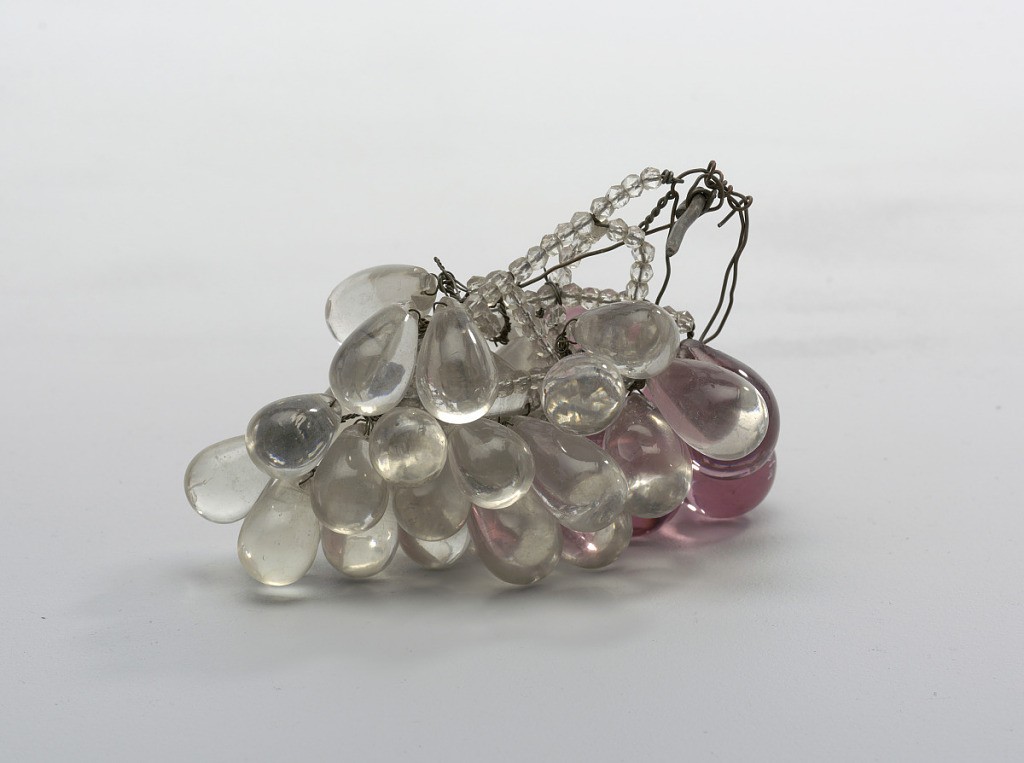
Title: Bunch of grapes
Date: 19th century
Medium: Glass
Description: A pair of glass grape bunches